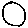
Label: circle